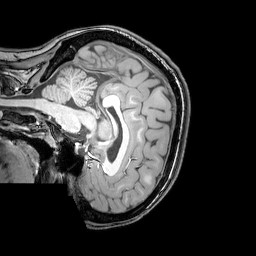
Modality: T1w
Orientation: sagittal
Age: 25
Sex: female
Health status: healthy
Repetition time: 0.081 s
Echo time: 0.037 s